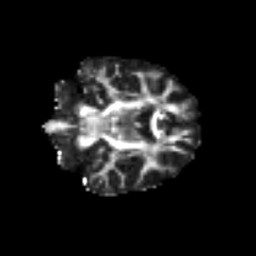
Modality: FA
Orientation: coronal
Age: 67
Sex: female
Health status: ill
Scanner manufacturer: siemens
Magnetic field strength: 3 T
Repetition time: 8.7 s
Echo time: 0.11 s